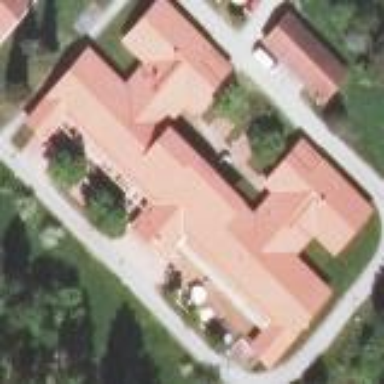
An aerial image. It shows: Hospital building.